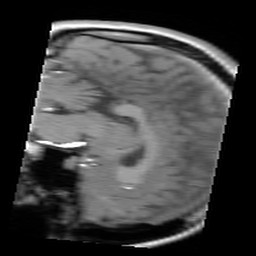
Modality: FLASH
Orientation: sagittal
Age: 30
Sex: female
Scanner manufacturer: siemens
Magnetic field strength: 3 T
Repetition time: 0.245 s
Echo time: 0.0026 s